Question: In STS/Eclipse there is an X on the console menu, the hint menu displays this as "Close Console". When you click it, the console closes. However, if you are running a process, like a web server, in the STS/Eclipse IDE, the process continues to run. The problem is that I cannot figure out how to re-open this console. It seems like once it's closed, it's gone. The only way to kill any running process in the IDE is to restart the IDE.
What the heck is it supposed to do/solve?

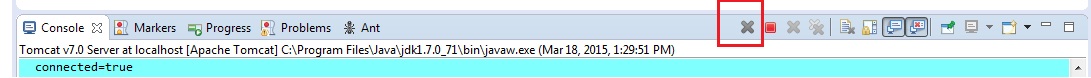
Answer: It's a bug: <URL>
> Kris De Volder (c) added a comment - 11/Jun/15 3:18 PM . Culprit identified.Kris De Volder (c) added a comment - 12/Jun/15 1:07 PM - edited Nieraj tells me he has pushed a fix. Also there was a pivotal tracker issue
created for this:
<URL>
Edit: Tested this myself, went to . In the first tab that opens (), I chose "", clicked and after it completed & restarted STS, the extra Close-button's gone. It was super annoying, as I kept sometimes hitting it on accident and needed to restart everything to get back going (even though the process was still running and you could see it in, for example, debugger, there was no way to get the console back without restart).